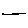
Label: line